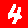
Digit: 4